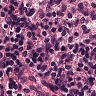
Metastatic tissue present: no